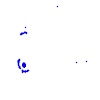
Particle: electron